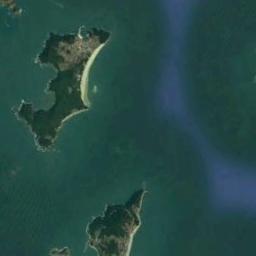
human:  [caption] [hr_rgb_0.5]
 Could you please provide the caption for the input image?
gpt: The two islands have dense vegetation and the waters around the islands is green .

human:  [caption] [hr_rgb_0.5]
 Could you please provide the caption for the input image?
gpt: Many trees are on the island .

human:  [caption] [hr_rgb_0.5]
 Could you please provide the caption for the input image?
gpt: The shape of the island is strange .

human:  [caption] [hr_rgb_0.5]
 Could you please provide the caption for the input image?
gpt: The irregularly shaped island is surrounded by blue sea water, The island is green and yellow-brown, And there is a white sand beach in the outer circle .

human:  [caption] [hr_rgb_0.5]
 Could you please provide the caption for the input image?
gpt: There are two green and brown island with green water around .